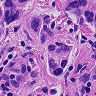
Metastatic tissue present: yes